Chest X-ray. View position: PA
Patient age: 23
Patient sex: F
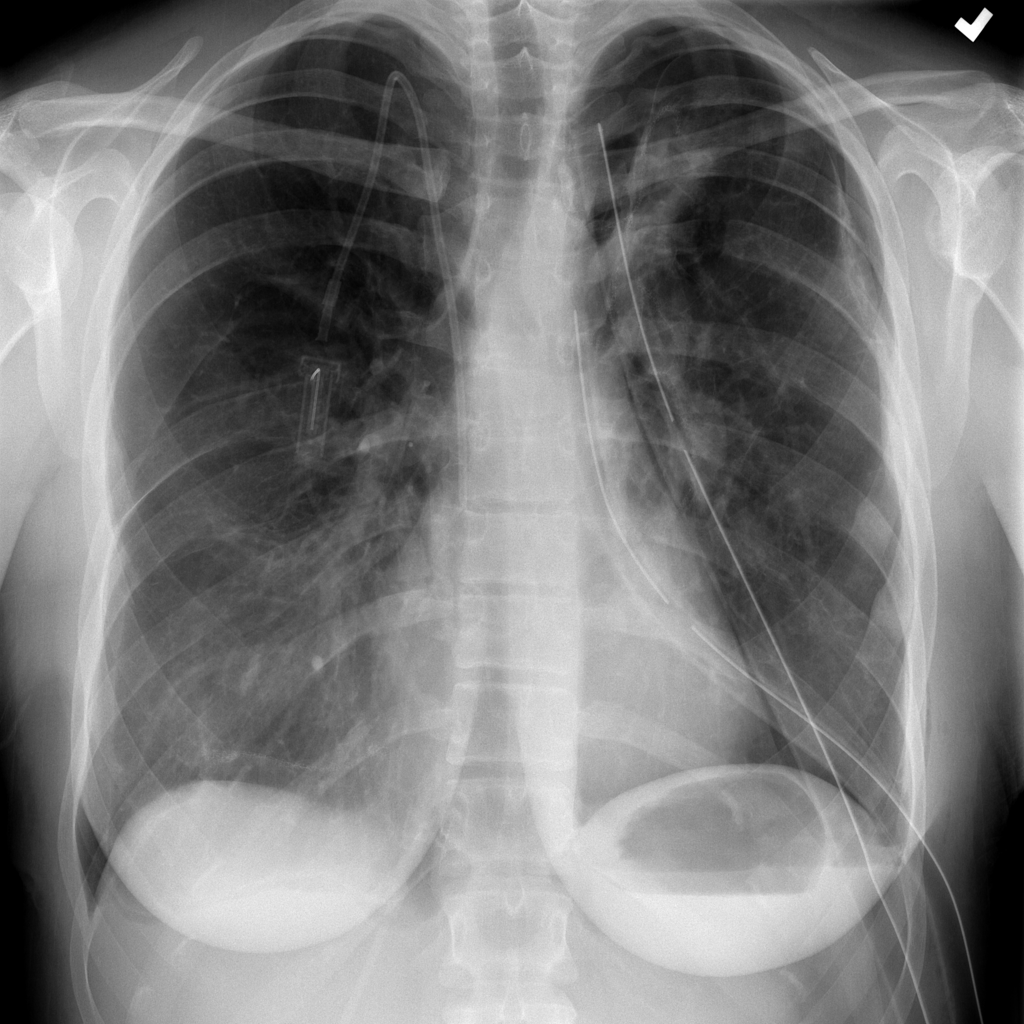
Finding: Pneumothorax